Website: home-depot
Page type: account-selection
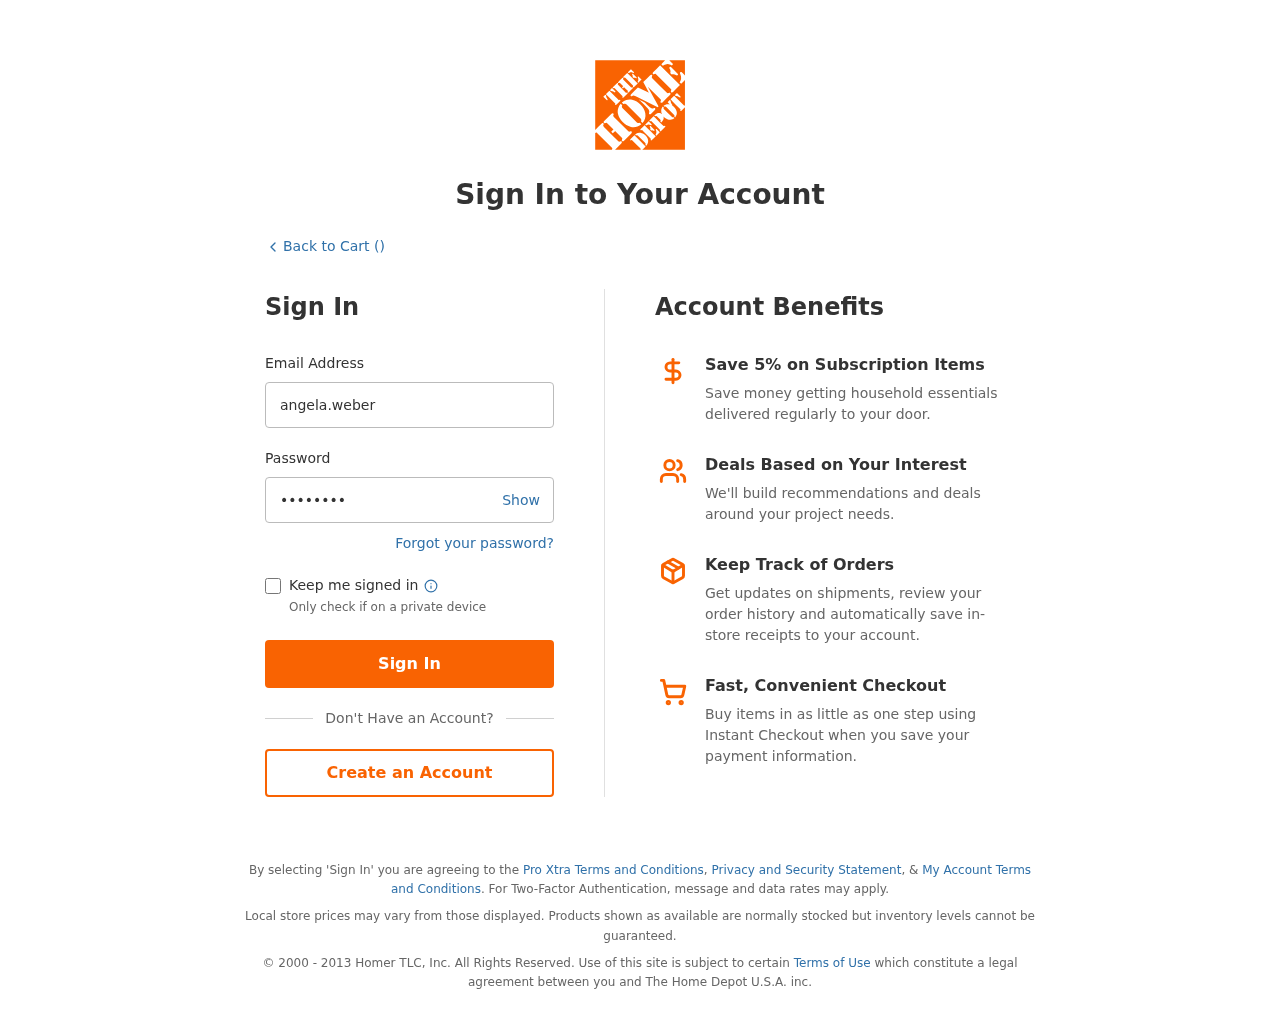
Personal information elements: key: PII_LOGIN_USERNAME
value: angela.weber